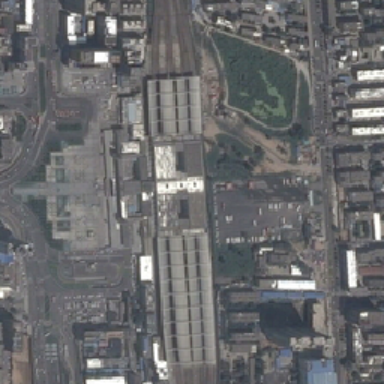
The railway station is surrounded by dense residential areas .